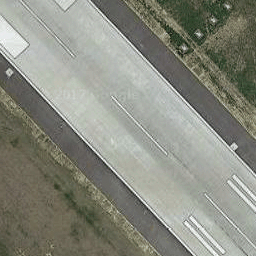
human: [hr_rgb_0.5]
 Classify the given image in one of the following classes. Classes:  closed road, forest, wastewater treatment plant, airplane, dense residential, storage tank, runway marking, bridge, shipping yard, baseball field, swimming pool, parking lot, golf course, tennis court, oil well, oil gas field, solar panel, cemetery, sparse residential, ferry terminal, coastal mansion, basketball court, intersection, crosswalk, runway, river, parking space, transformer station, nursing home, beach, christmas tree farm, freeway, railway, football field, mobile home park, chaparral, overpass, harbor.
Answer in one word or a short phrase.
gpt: runway